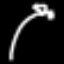
Label: palm tree